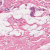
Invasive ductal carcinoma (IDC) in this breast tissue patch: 0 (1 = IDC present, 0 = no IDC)